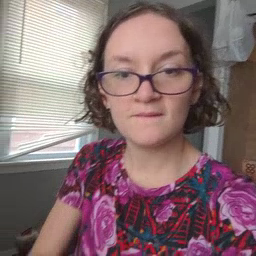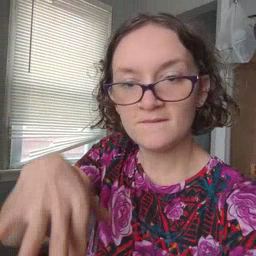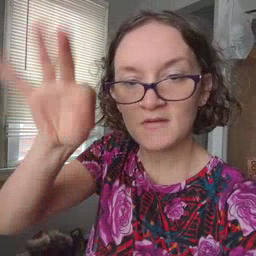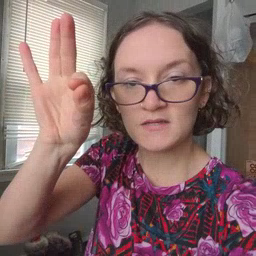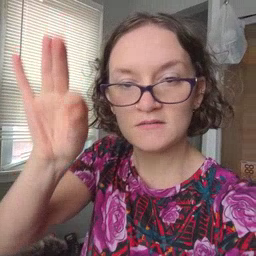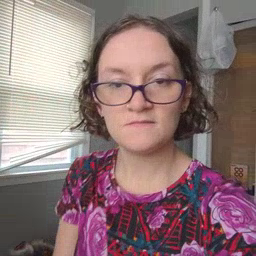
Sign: find